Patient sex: M
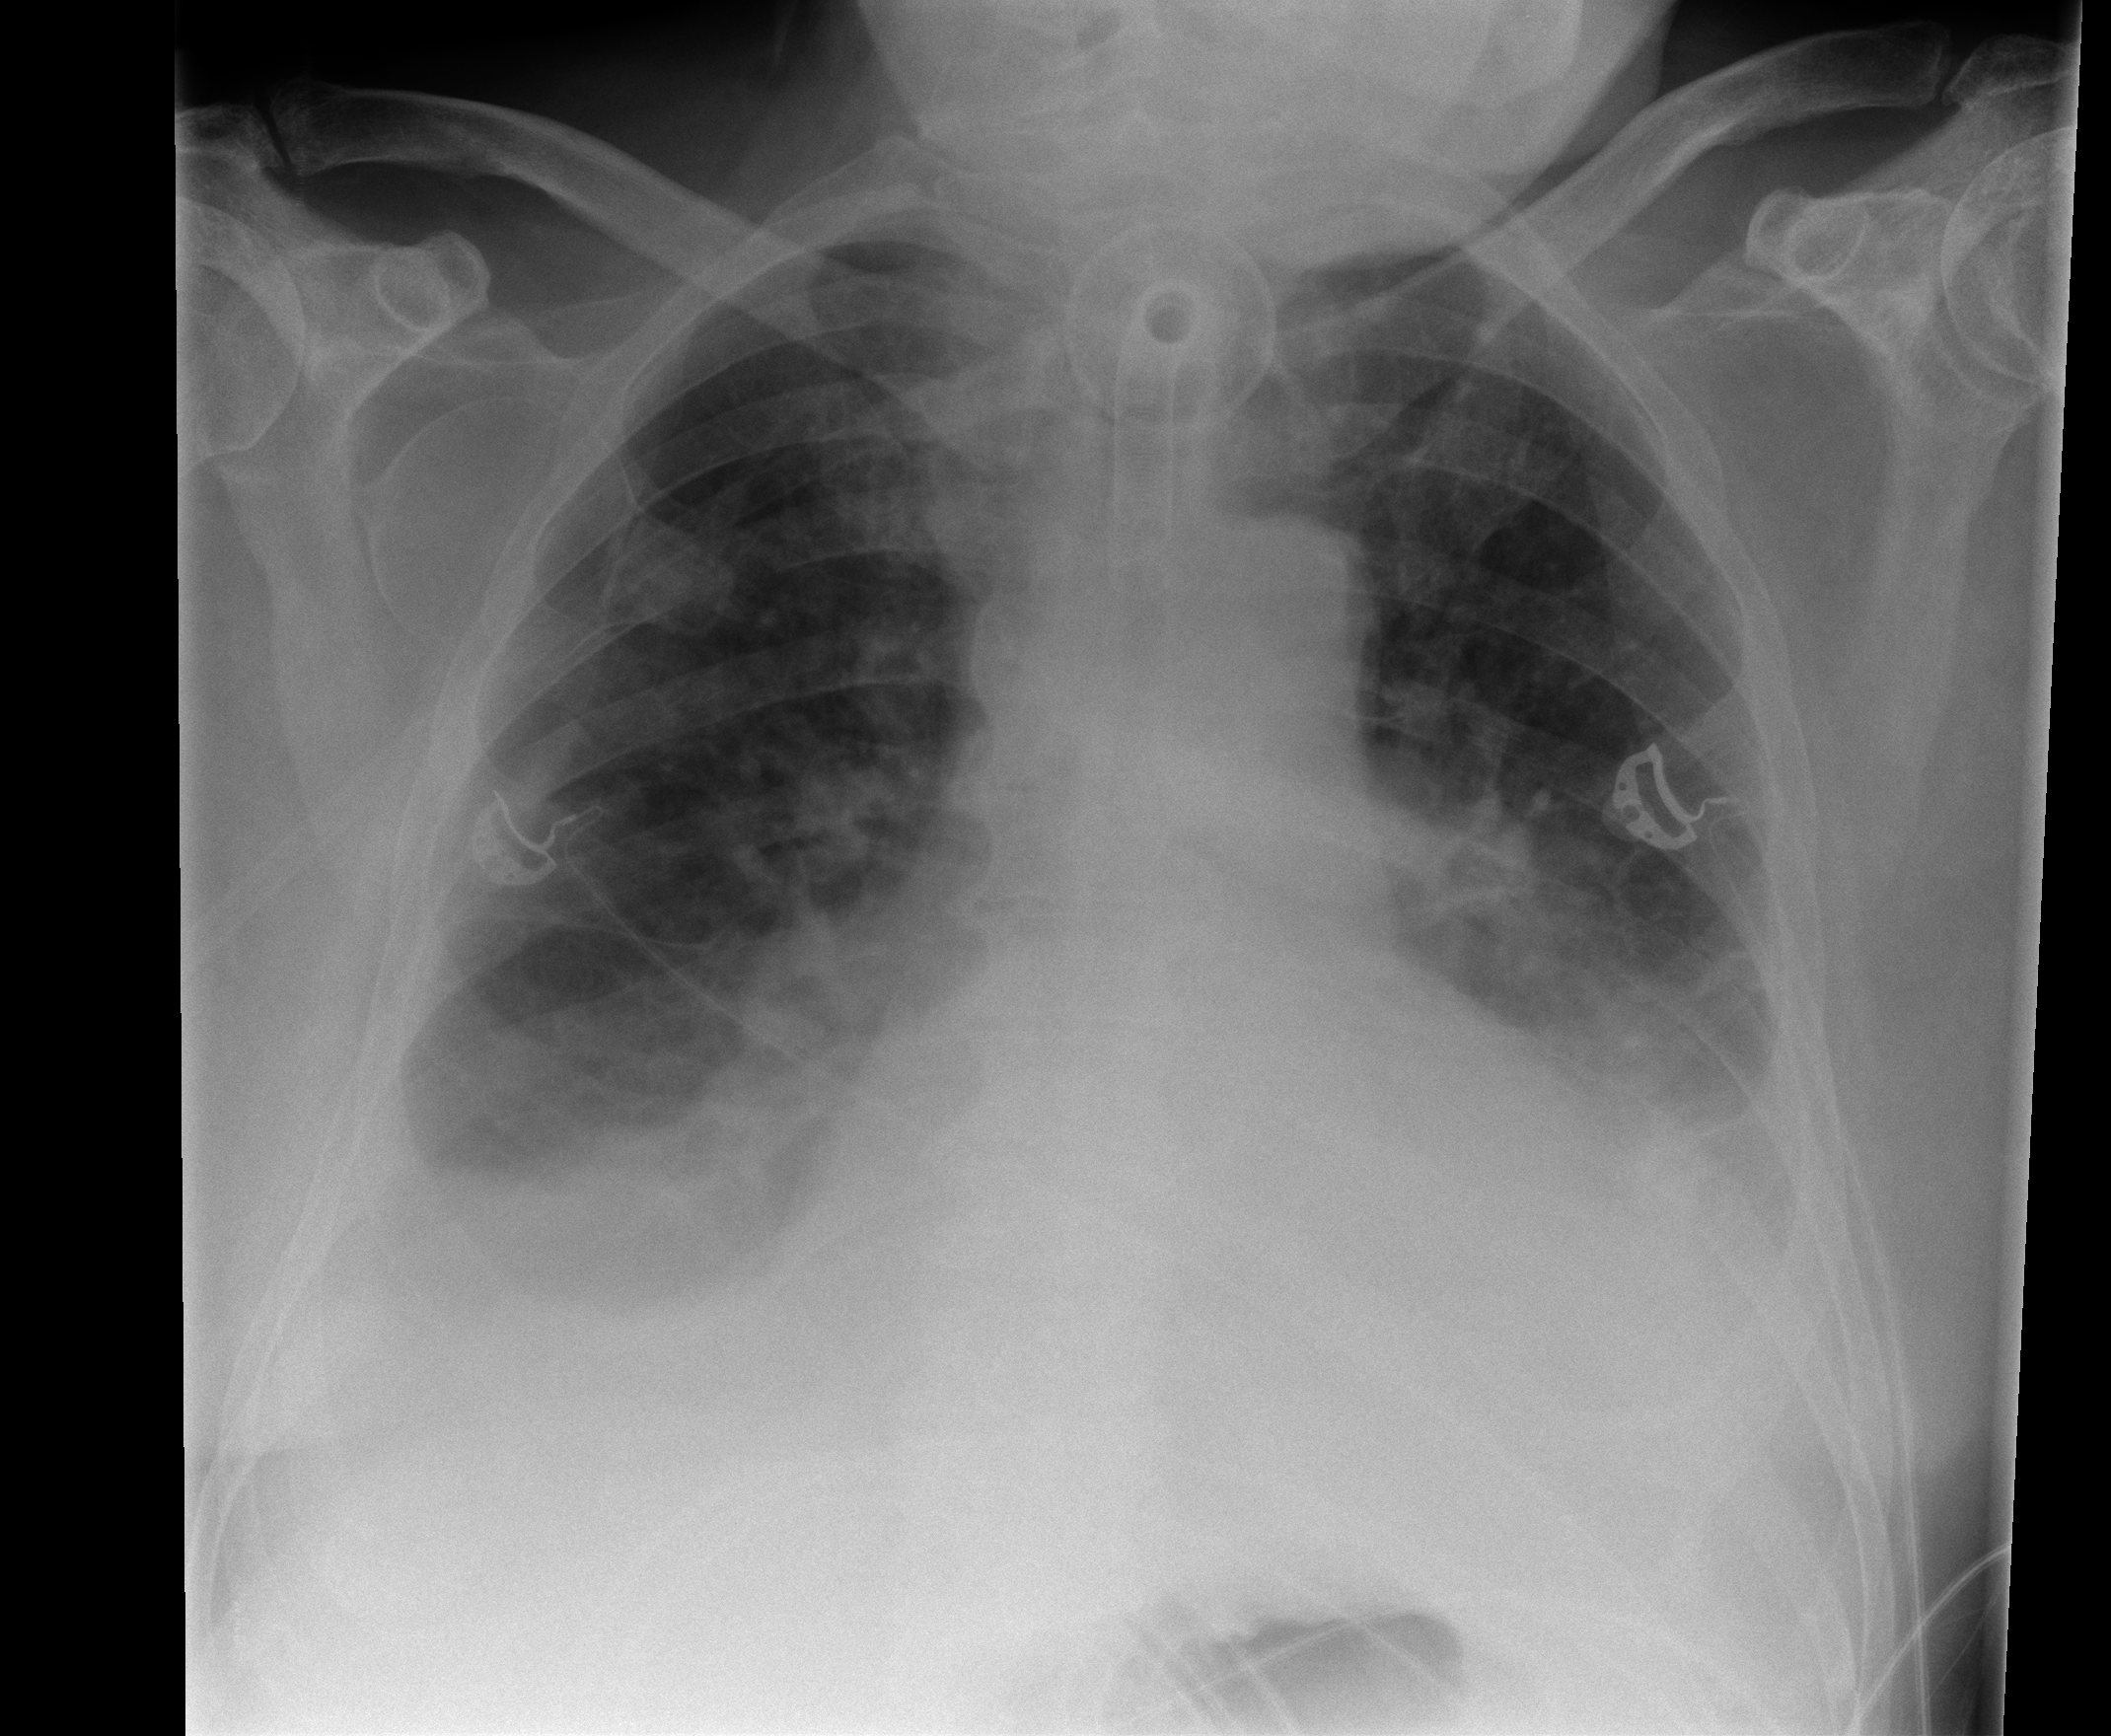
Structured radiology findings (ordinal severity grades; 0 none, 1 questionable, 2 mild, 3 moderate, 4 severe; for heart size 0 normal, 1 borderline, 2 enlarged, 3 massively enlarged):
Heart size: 1
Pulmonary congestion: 2
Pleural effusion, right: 3
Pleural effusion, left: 3
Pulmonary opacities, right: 0
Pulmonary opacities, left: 0
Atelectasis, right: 3
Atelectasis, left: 3